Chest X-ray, PA view. Patient: 49 years old, sex F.
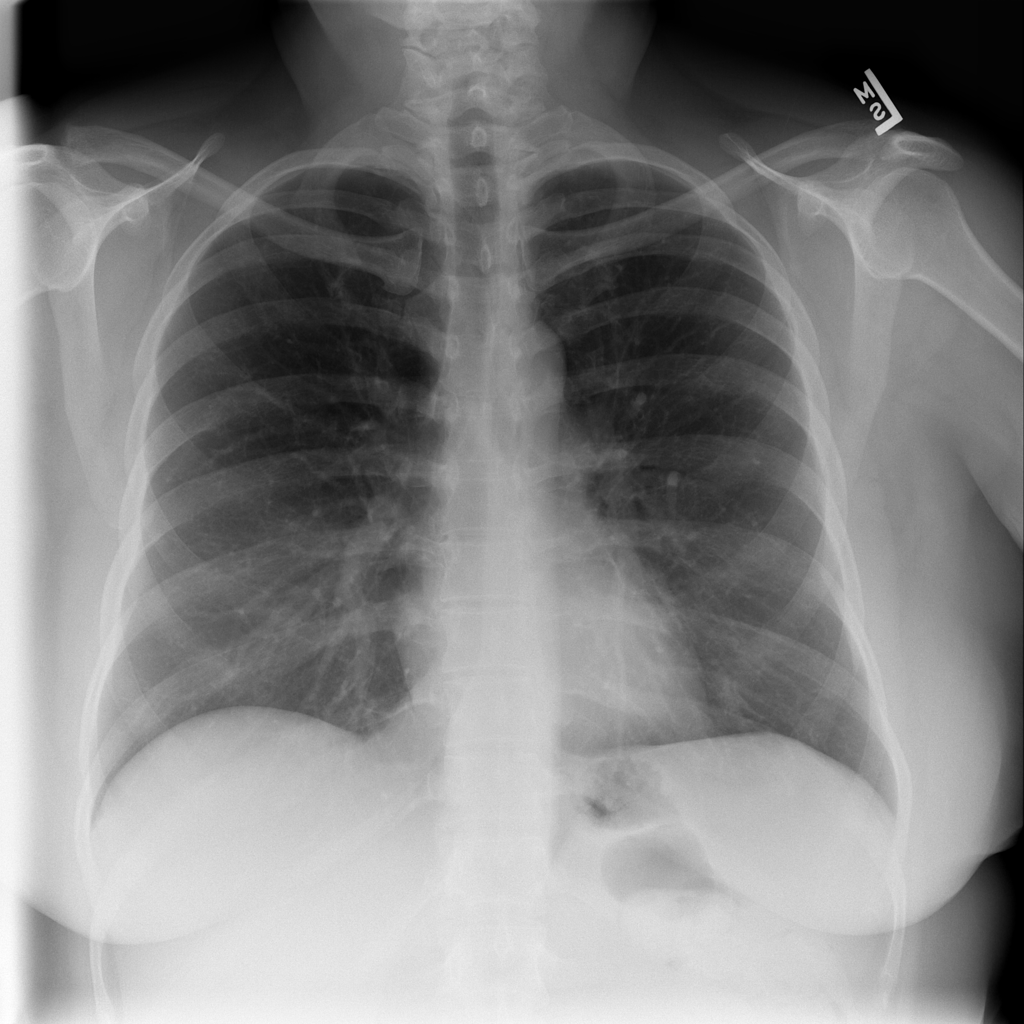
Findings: No Finding